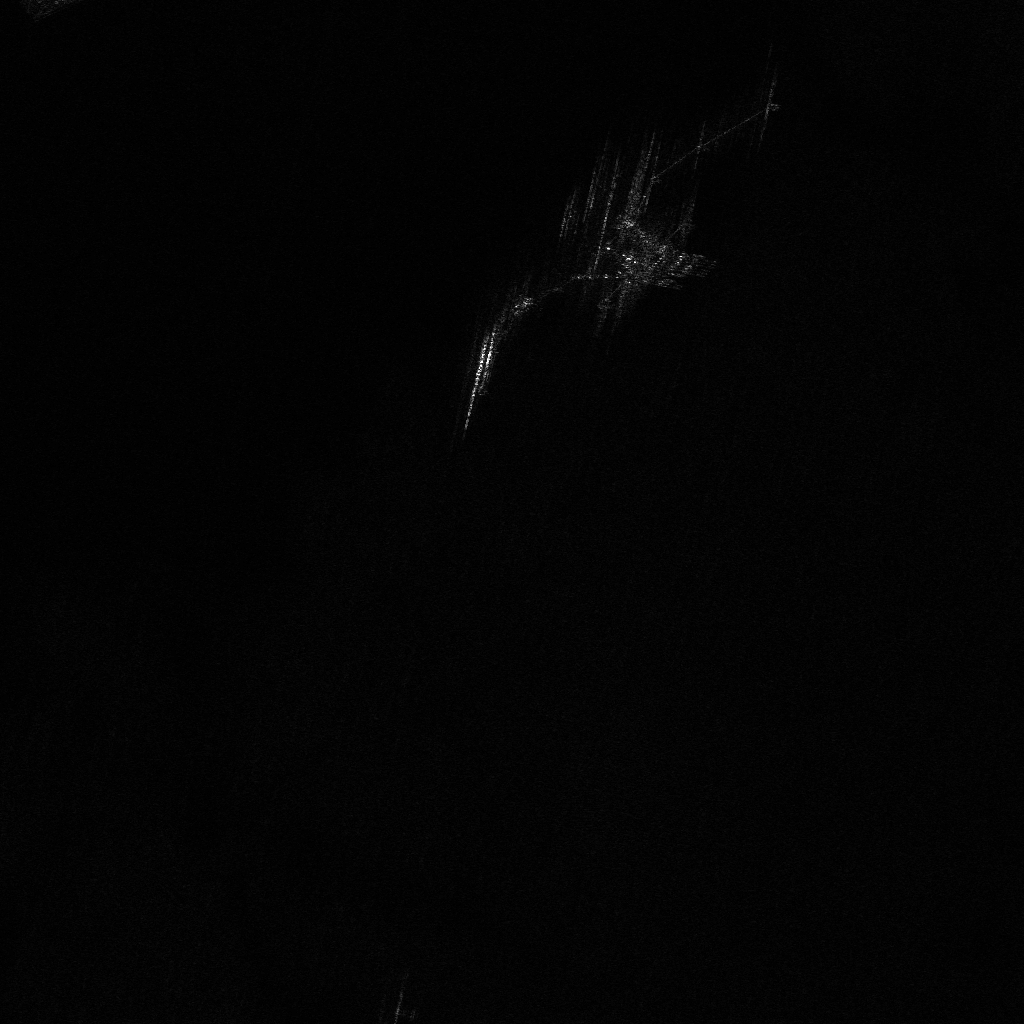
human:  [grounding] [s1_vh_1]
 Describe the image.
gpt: In the satellite image, there is  <ref>1 medium container </ref> <box>[[65, 23, 67, 29, 47]]</box> located at top.